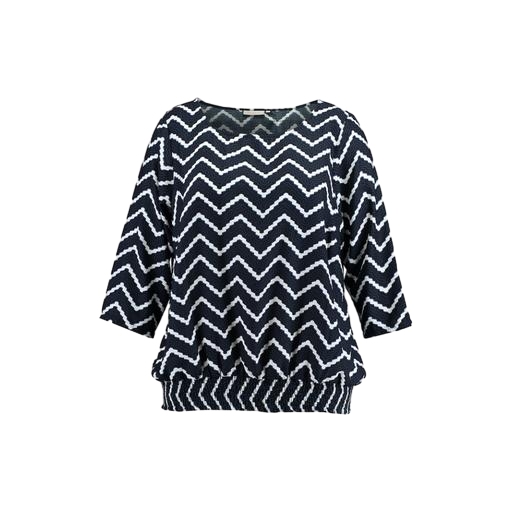
blue plus size printed t-shirt only macy, black plus size printed t-shirt only macy, black chevron zip co-ord top, white background